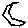
Label: moon